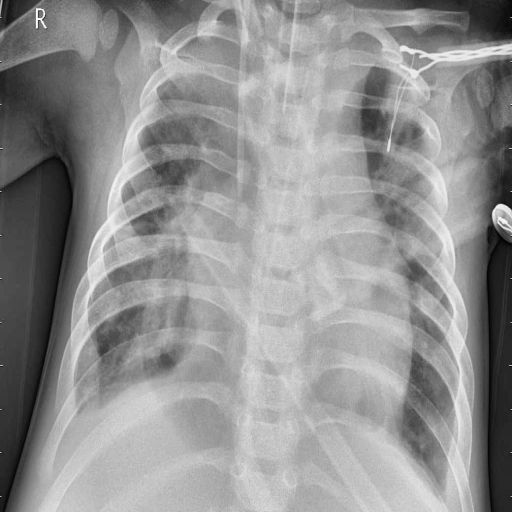
Finding: PNEUMONIA